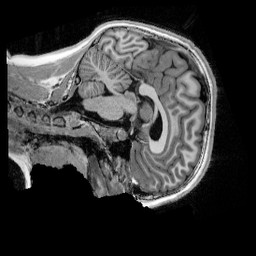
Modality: UNIT1_denoised
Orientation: sagittal
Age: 11
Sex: female
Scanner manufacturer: siemens
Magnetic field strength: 3 T
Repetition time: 4 s
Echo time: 0.00303 s